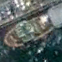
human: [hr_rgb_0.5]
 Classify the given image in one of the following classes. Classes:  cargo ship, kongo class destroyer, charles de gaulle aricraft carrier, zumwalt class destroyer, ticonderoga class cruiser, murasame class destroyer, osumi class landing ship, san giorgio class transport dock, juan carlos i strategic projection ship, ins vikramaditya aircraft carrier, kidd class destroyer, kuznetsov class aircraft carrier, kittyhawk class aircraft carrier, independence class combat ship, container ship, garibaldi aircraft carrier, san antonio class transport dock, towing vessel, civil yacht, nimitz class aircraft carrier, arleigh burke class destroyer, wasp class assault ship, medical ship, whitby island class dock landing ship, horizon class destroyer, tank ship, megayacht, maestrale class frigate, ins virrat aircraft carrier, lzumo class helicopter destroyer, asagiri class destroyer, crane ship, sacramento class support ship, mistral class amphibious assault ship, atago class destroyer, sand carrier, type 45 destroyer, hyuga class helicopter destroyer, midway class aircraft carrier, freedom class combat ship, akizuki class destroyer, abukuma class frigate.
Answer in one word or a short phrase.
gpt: Towing vessel